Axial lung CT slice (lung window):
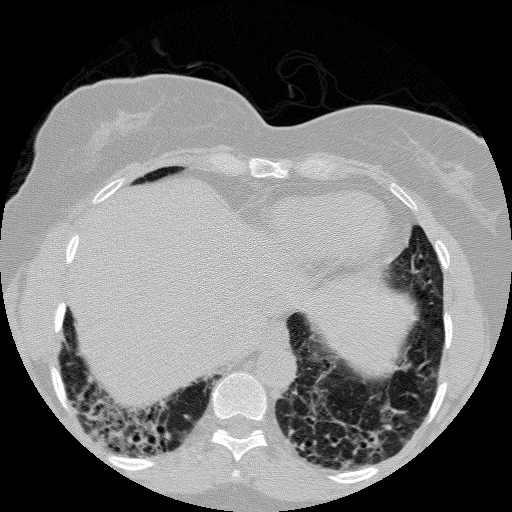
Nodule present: no